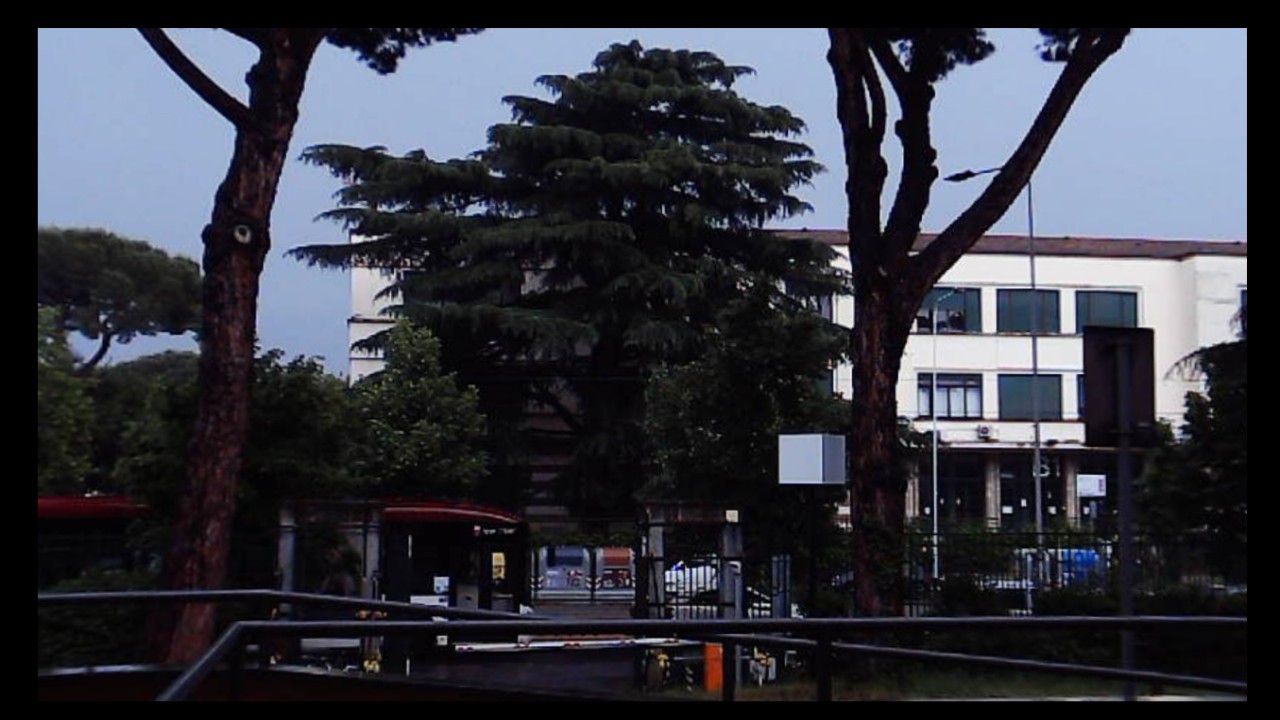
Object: DarwinFPV cineape20